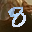
Label: 8